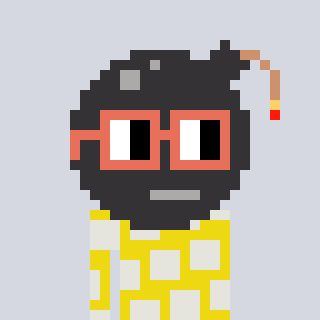
a pixel art character with square orange glasses, a bomb-shaped head and a yellow-colored body on a cool background